Question: I'm trying to create a mobile game for android through unity and running into some difficulties.
When watching tutorials and googling this is what is shown is that it is navigated to through the . But there is no option there for me.
Here is a comparison side by side of how guides say it should look vs how it looks for me.
Any help is appreciated!

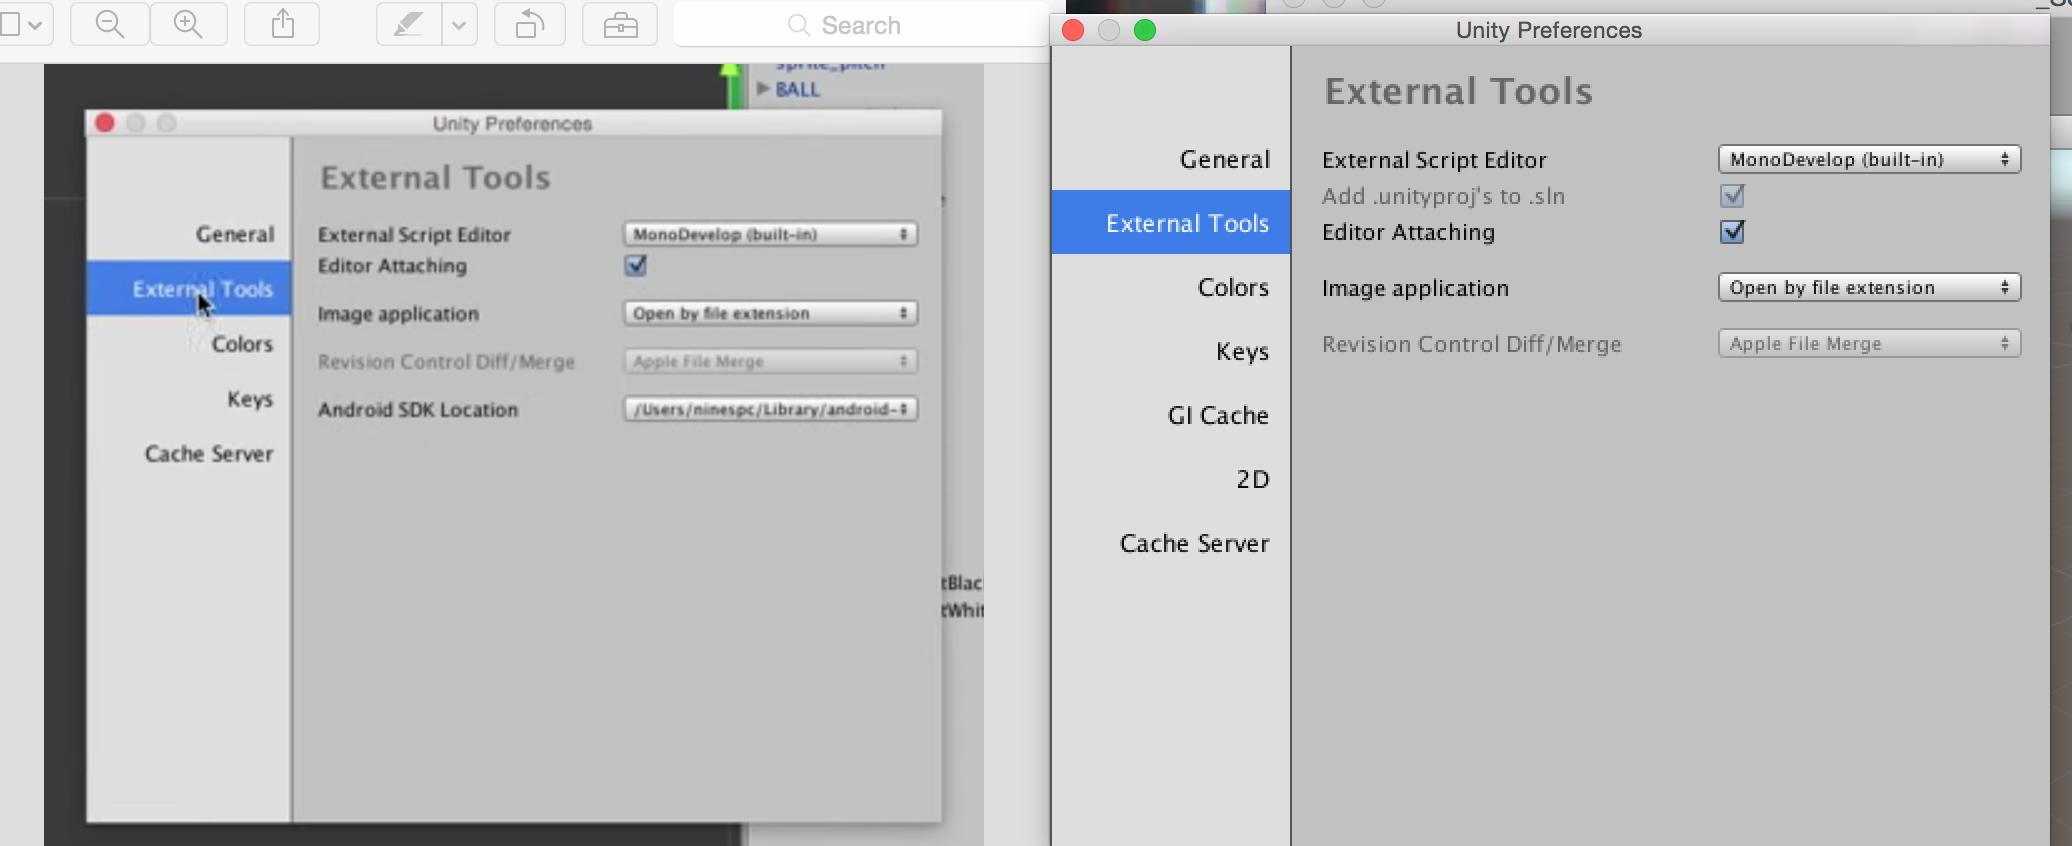
Answer: I do not know how it looks on Mac, but on Windows you should opt-in Android Build Support when you installing Unity.